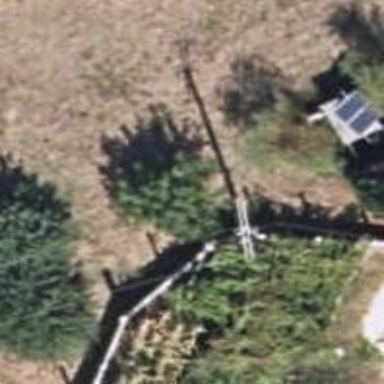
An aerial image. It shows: Minor power line with 3 cables.